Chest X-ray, AP view. Patient: 44 years old, sex F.
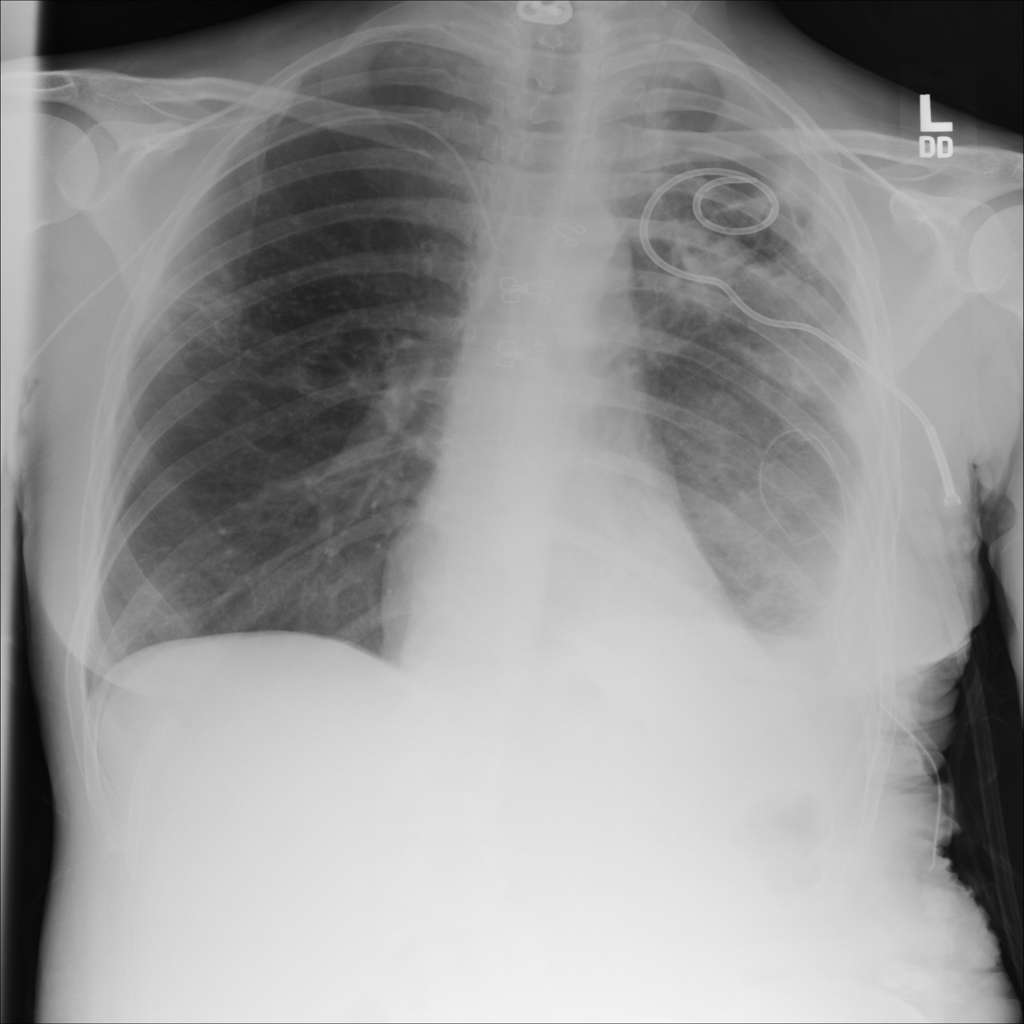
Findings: Effusion, Pneumothorax